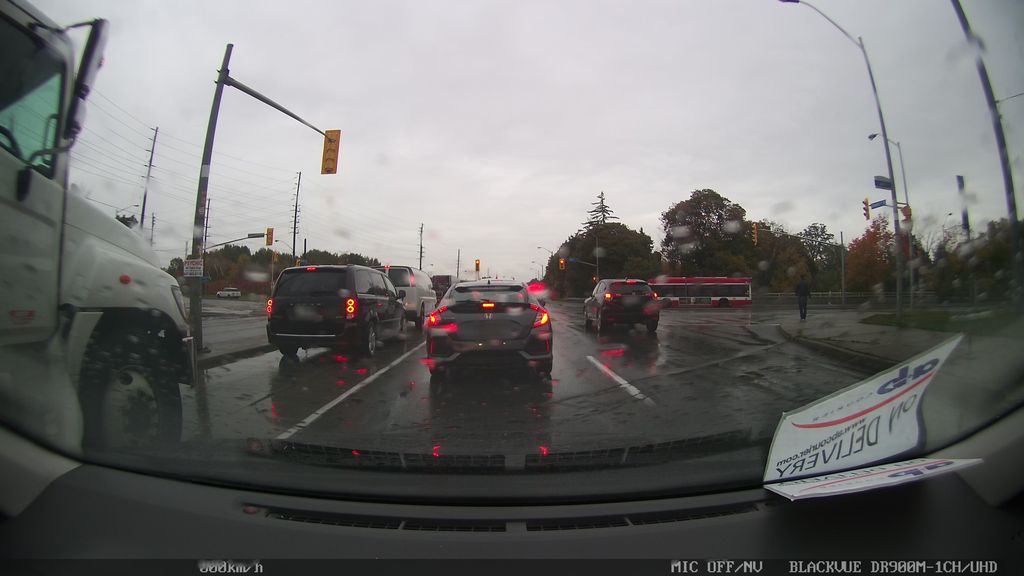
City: toronto